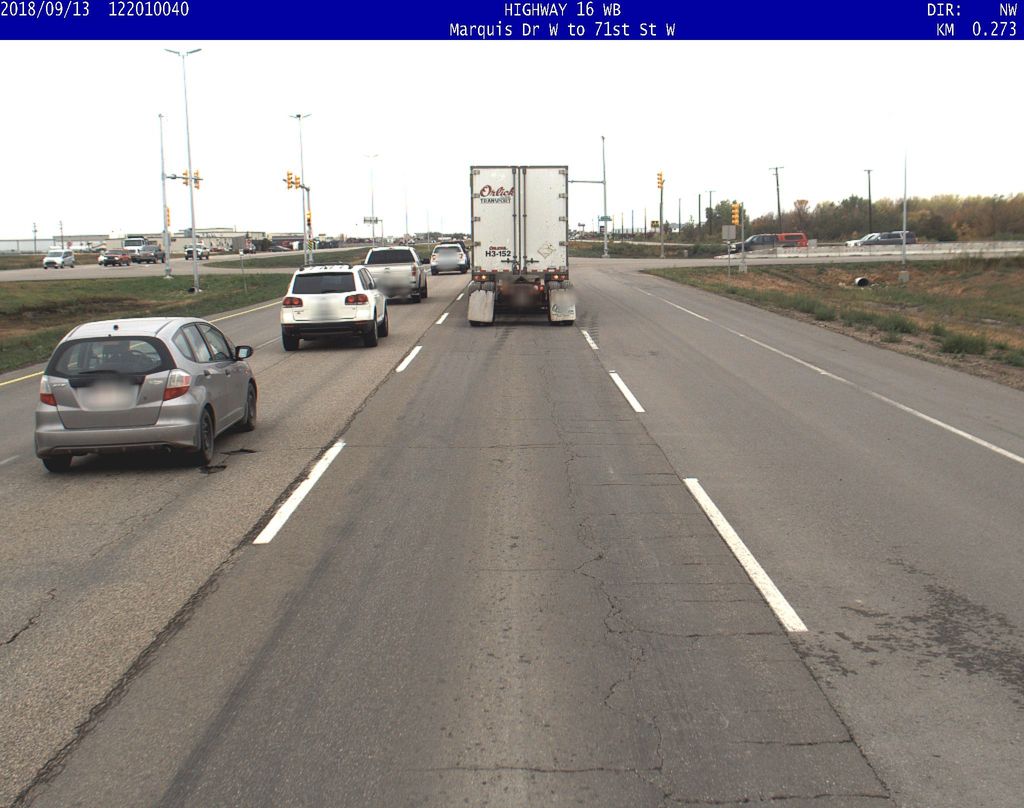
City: saskatoon